Field crop: maize
Growth stage: 1
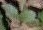
Species: datura